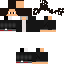
A male human skin with dark skin, wearing brown long hair dressed in a blue hoodie and black pants, featuring a closed mouth.